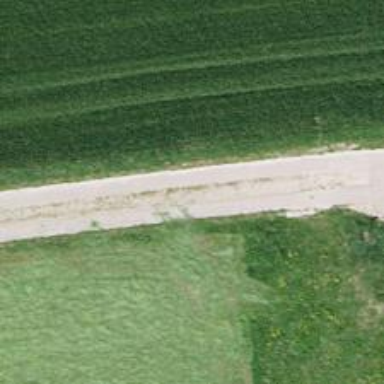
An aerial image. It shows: Track with grade 3 surface.